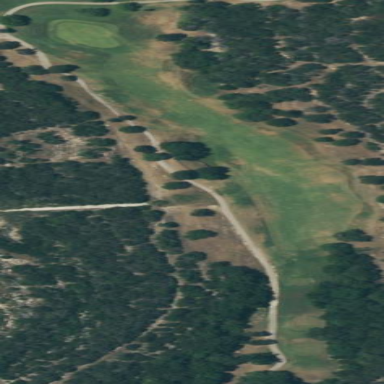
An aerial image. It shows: Rough area in golf course.